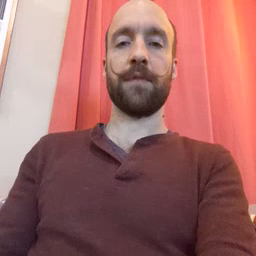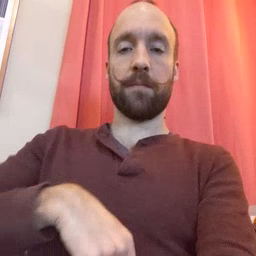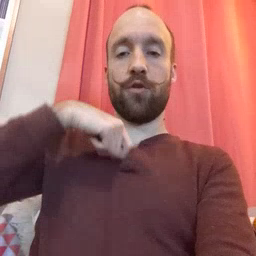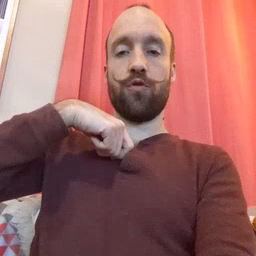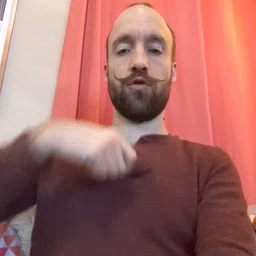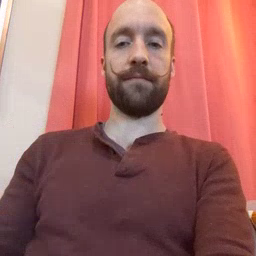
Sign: zipper